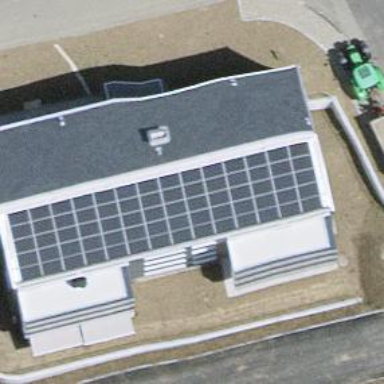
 consisting of solar photovoltaic panels."